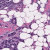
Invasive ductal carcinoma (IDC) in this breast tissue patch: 1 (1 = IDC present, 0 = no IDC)